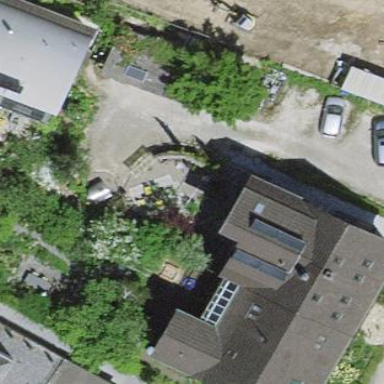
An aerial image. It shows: Building.